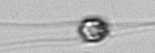
Label: Chaetoceros_danicus